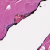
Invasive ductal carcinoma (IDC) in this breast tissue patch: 0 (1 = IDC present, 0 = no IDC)